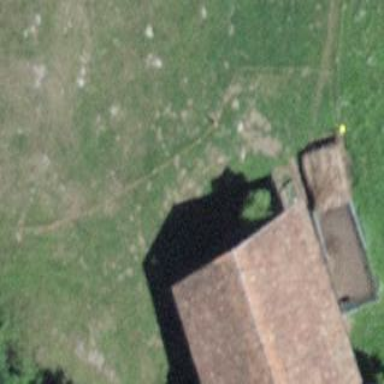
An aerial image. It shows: Barn.